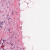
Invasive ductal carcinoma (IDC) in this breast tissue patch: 1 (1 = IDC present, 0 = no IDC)